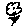
Label: flower